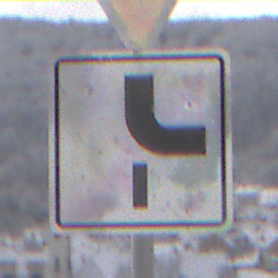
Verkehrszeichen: VerlaufVorfahrtsstrasse10
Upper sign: VorfahrtGewaehren
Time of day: MorningAfternoon
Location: Outdoor (Nature)
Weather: PartlyCloudy
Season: Winter
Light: Natural